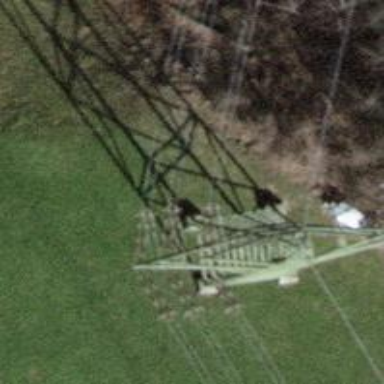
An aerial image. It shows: Power line is depicted.